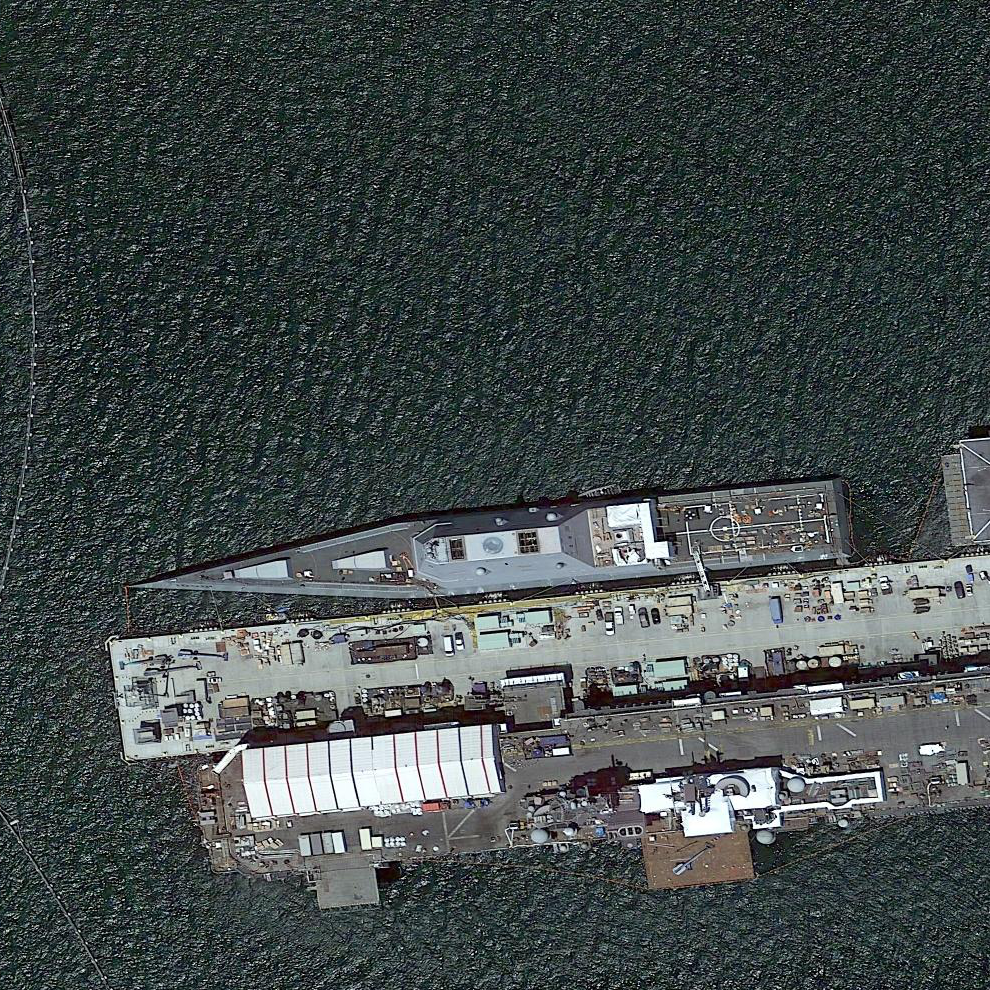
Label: destroyer